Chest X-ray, AP view. Patient: 65 years old, sex M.
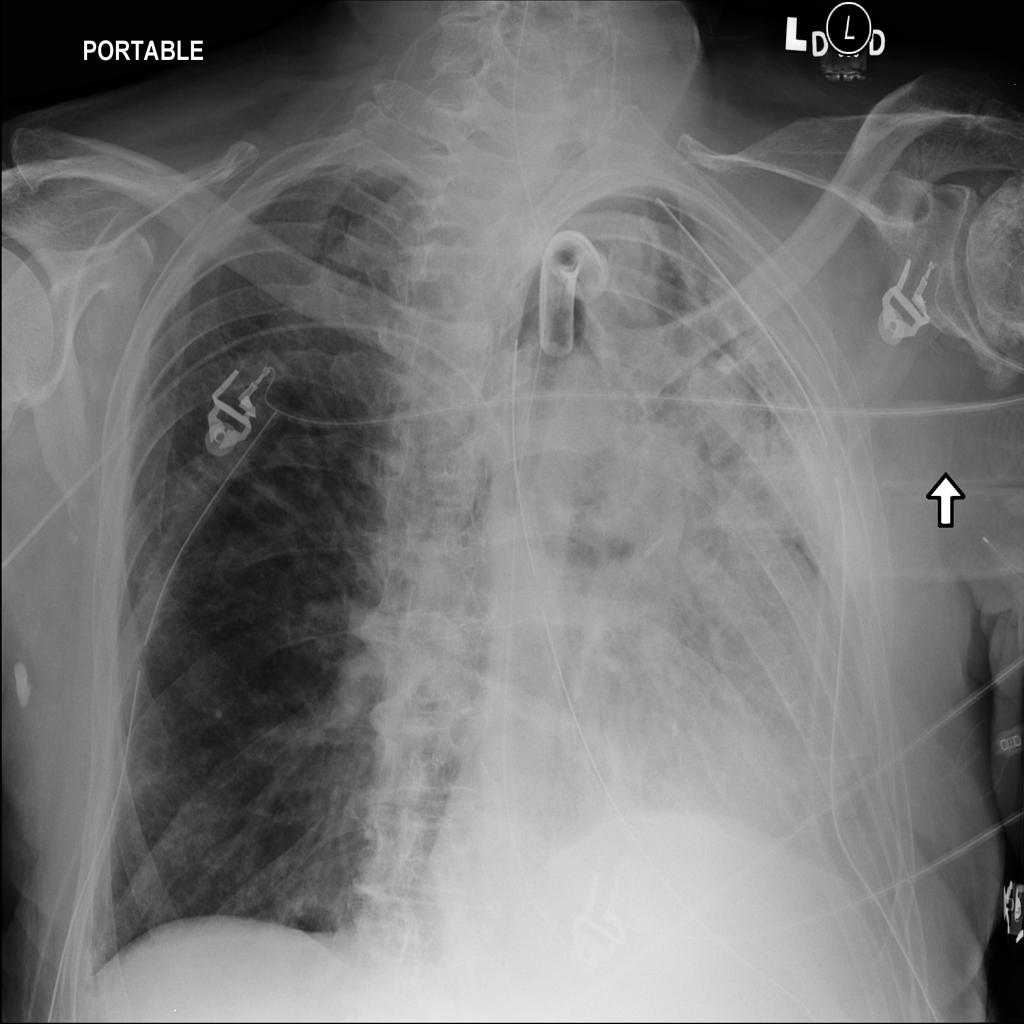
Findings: Infiltration